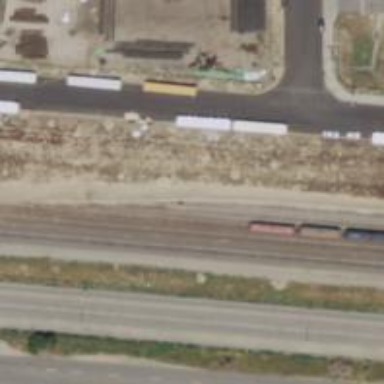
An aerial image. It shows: Railway yard in service.